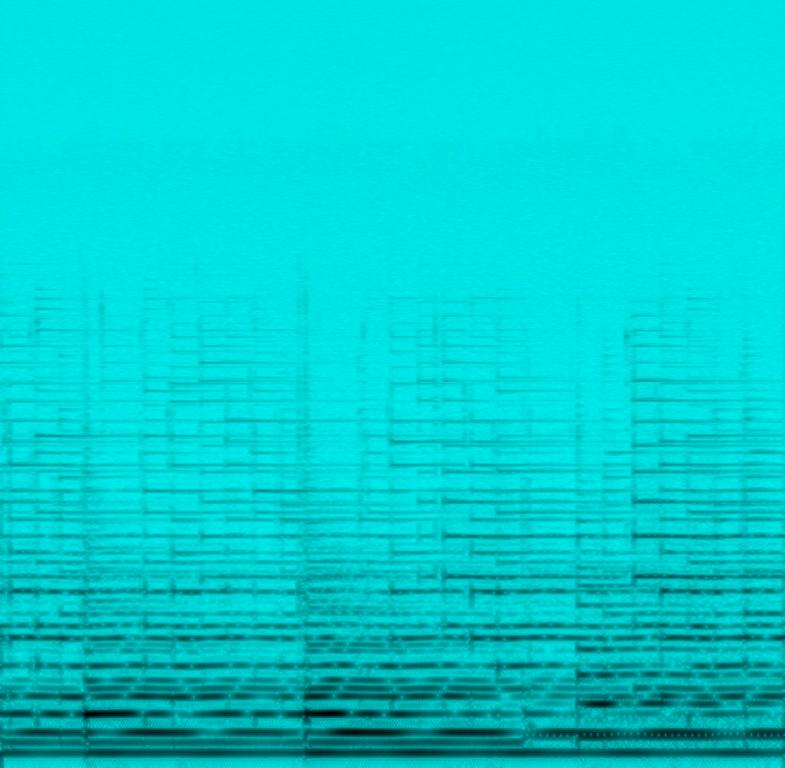
This is a gear showcase jam recording. The only instrument being played is a clean sounding electric guitar. There is a chorus effect being applied on the guitar while it is playing mellow tunes. The atmosphere is relaxing and trippy. This track could be used in nostalgic/yearning sequences in movies and TV shows. Parts of it could also work well as an advertisement jingle. Samples from this recording could be used in beat-making.